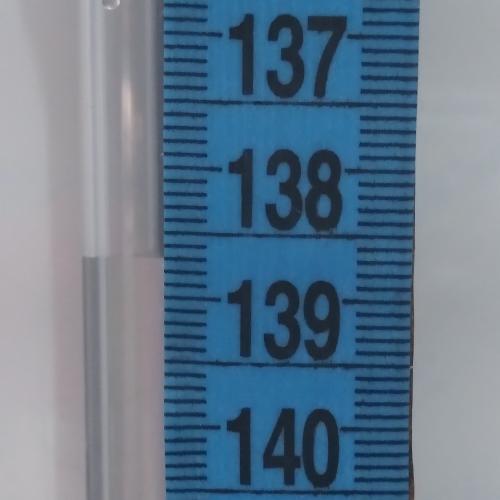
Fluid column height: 138.7 cm